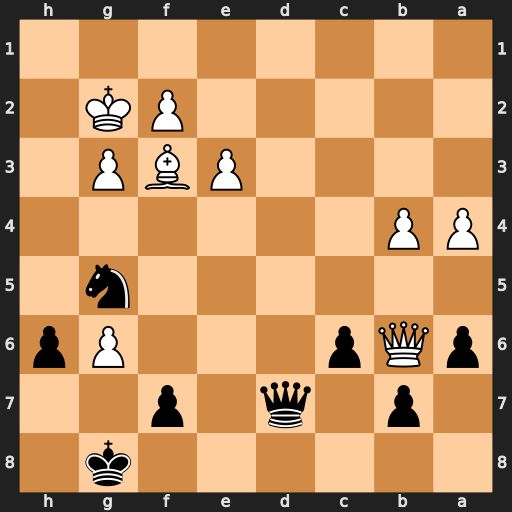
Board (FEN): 6k1/1p1q1p2/pQp3Pp/6n1/PP6/4PBP1/5PK1/8
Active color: b
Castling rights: -
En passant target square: -
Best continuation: Qh3+ Kg1 Nxf3#